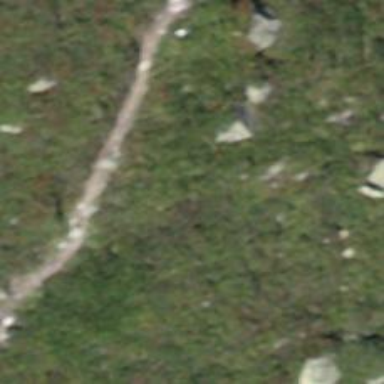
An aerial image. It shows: Impassable unpaved path.